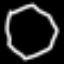
Label: octagon